Interaction volume radius: 5 \u00c5
Interaction volume height: 20 \u00c5
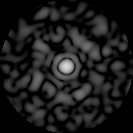
Disorder parameter: 0.8374